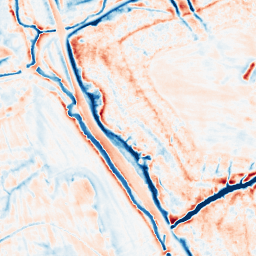
Category: multiscale
Decomposition family: dog_multiscale
Decomposition parameters: sigma_ratio: 2
n_scales: 3
base_sigma: 0.5
Upsampling method: quartic
Upsampling parameters: scale: 2
Upsampling scale: 2